Question: I have to open a file dialog. In that I have to choose one file either an XML or MAP file. If the choosen file is MAP file then I have to do step-A or if the choosen file is XML then I have to do step-B. My question is how to know which file is selected from the dialog box application?
'''
OpenFileDialog fileDialog1 = new OpenFileDialog();
fileDialog1.Filter = "XML Files|*.xml|MAP Files|*.map";
fileDialog1.ShowDialog();
'''
How to know which file is selected from the above filter ?

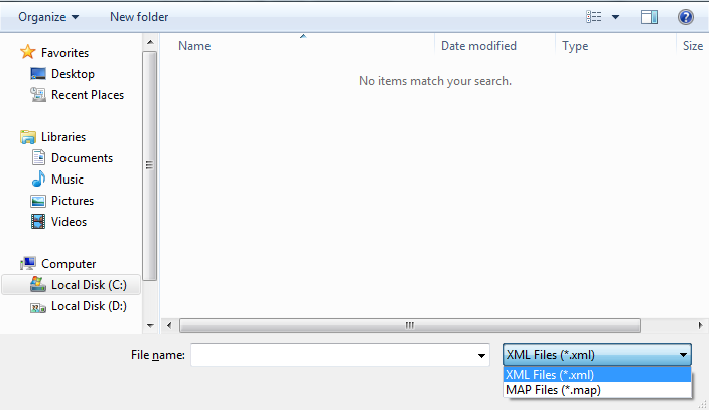
Answer: You can use:
'''
string fileName = OpenFileDialog.Filename;
if(fileName.EndsWith(".xml"))
{
//
}
else if(fileName.EndsWith(".map"))
{
//
}
'''